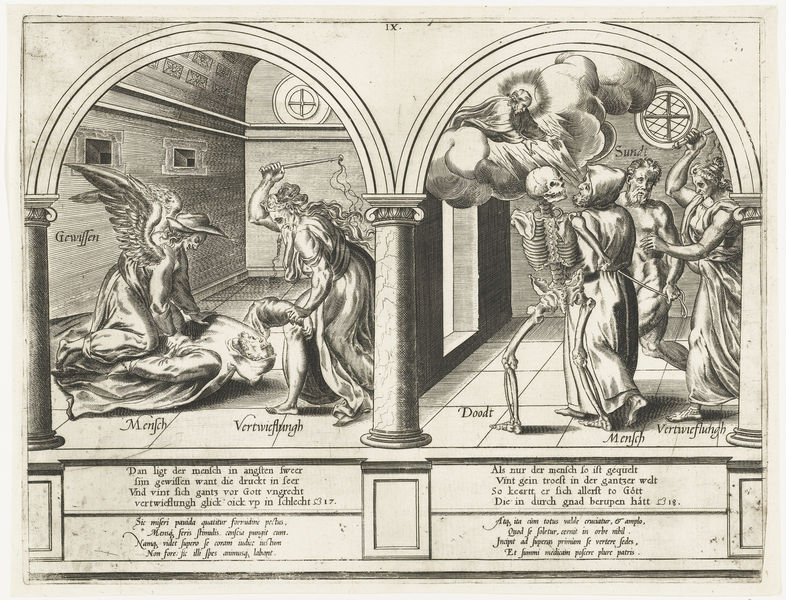
Titel: De Mens gekweld door Geweten en Vertwijfeling en het vinden van de Genade Gods
Künstler: Frans Huys
Standort: Amsterdam
Institution: Rijksmuseum
Schlagwörter: flügel, gott, mann, wolken, menschen, fenster, frau, männer, säulen, zeichnung, wolke, tod, tot, engel, schrift, bogen, rundbogen, deutsch, druck, stich, fliesen, text, peitsche, niederländisch, arkaden, heiligenschein, skelett, nimbus, szenen, tonnengewölbe, totentanz, totemtanz